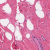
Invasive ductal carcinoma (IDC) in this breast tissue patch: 0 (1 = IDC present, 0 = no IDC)